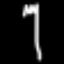
Label: fork